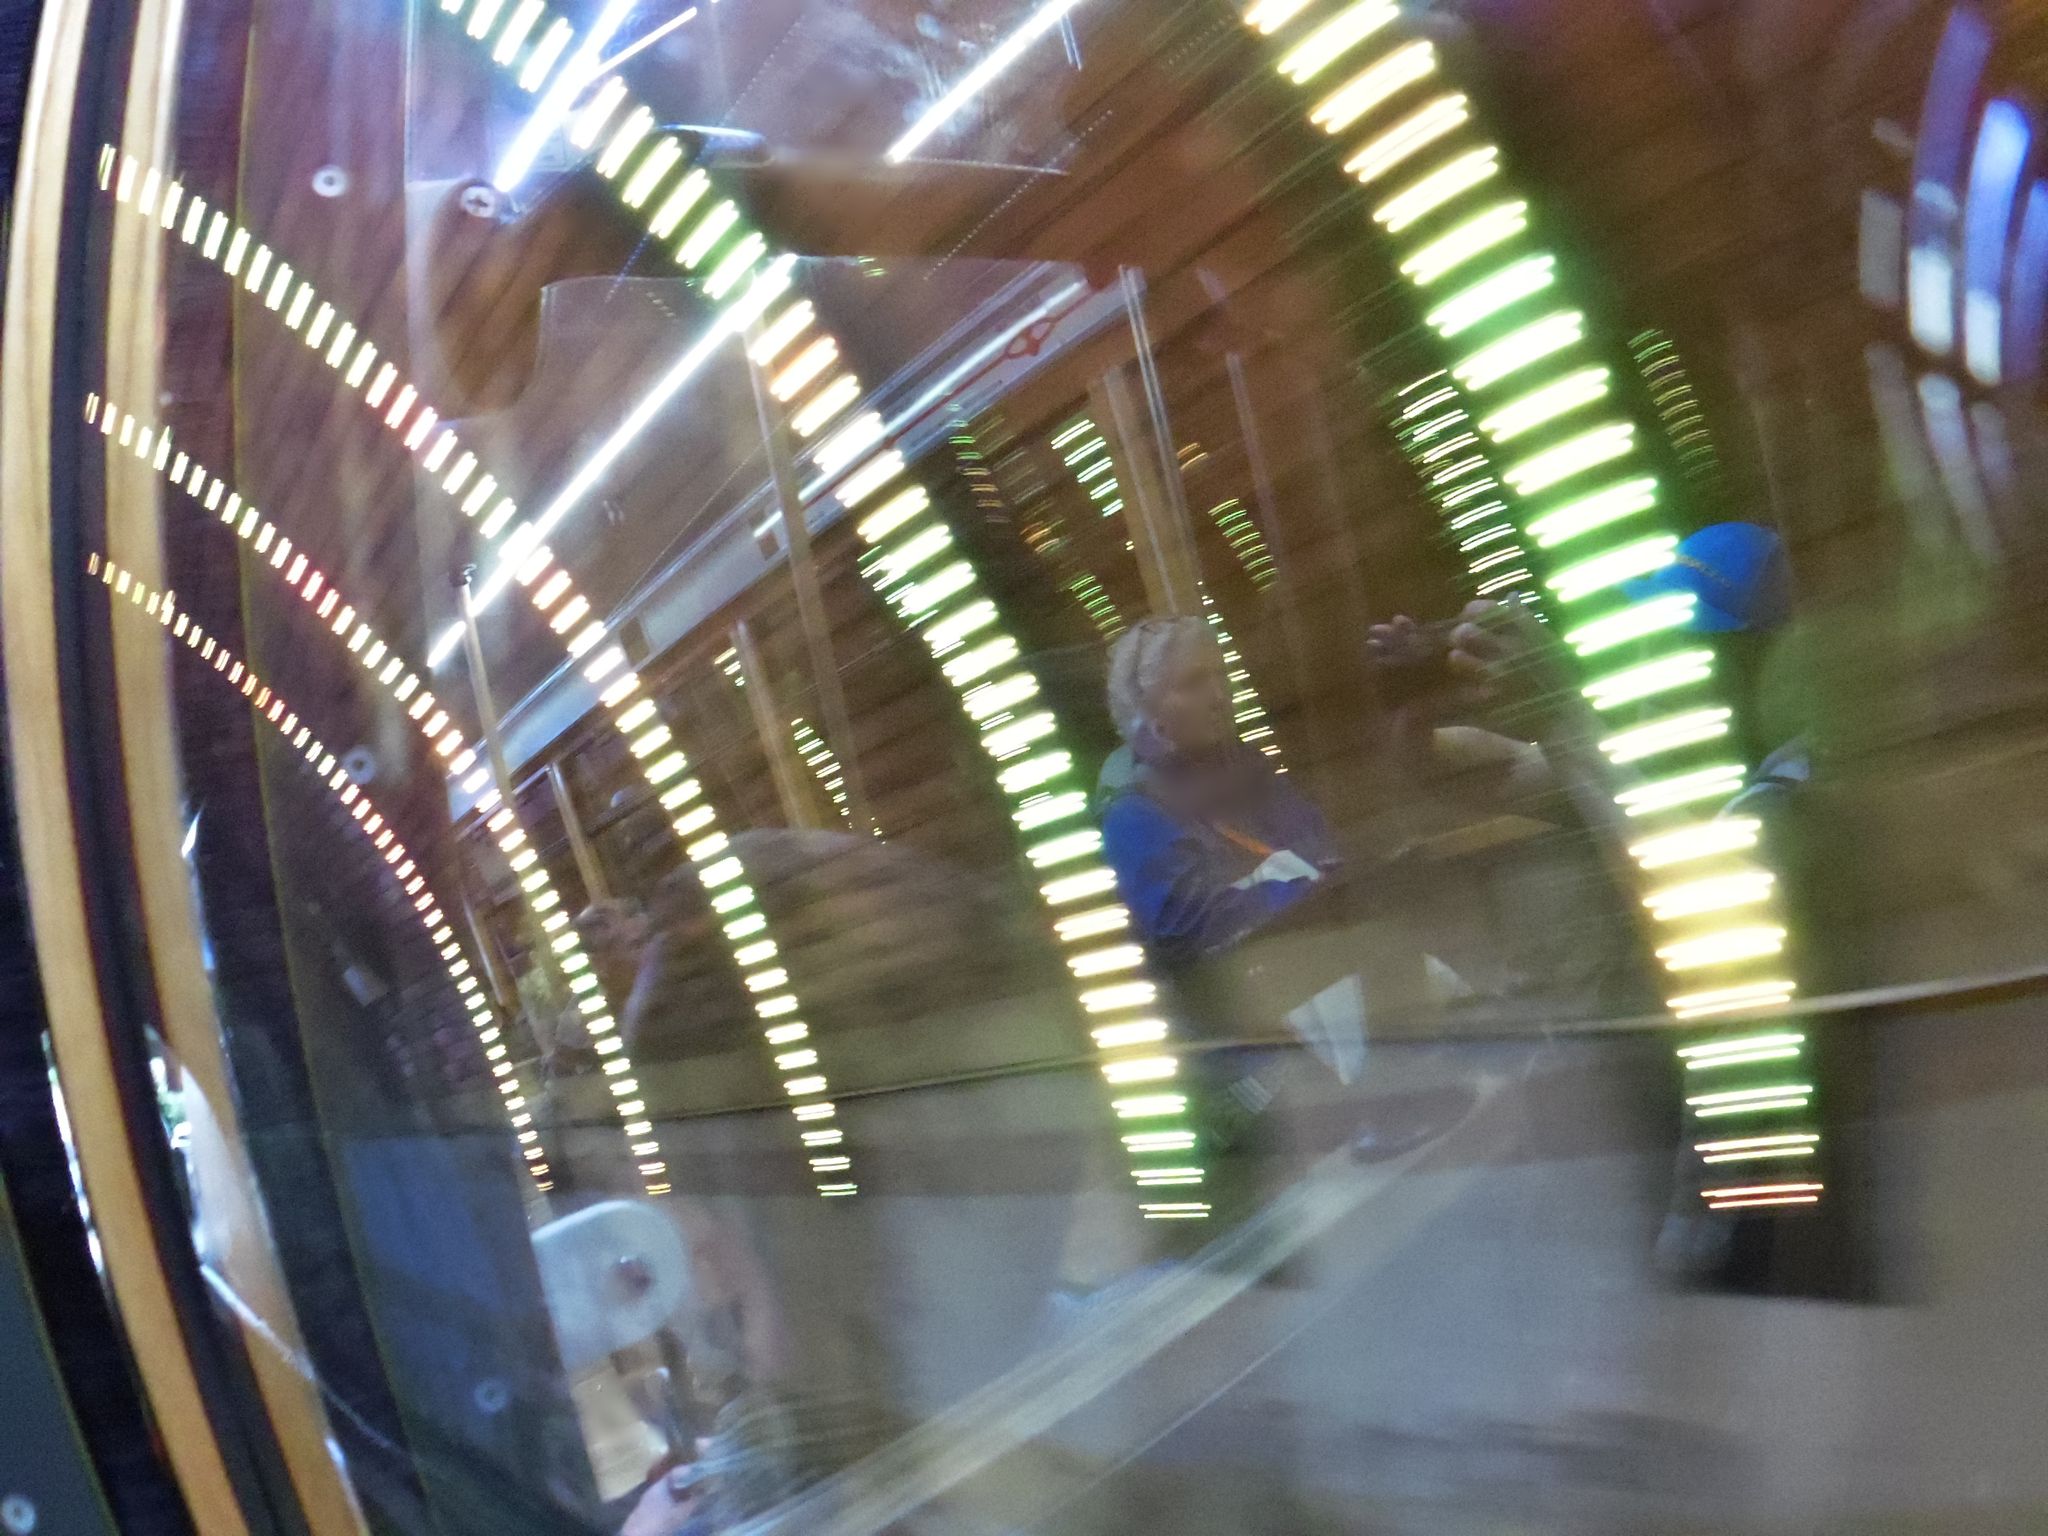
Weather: clear
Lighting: day
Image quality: slightly poor
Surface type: cycling surface
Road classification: steps, service, path
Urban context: urban centre
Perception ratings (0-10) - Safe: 3.85, Lively: 2.13, Beautiful: 7.68, Boring: 5.34, Depressing: 6.74, Wealthy: 3.69